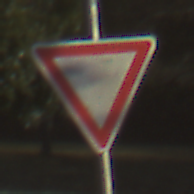
Verkehrszeichen: VorfahrtGewaehren
Umgebung: Outdoor, Nature
Tageszeit: SunriseSunset
Wetter: Clear
Licht: Natural
Jahreszeit: NotSpecified
Kontrast: HighContrast